Question:
My above radion button wraps the label, but it is not aligned properly. It should align right below the first text on the top. Is there a config I have to set inorder for the labels to wrap correctly.
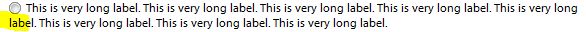
Answer: Im pretty sure there is no config to do this. Only reasonable way is by fiddling with CSS - <URL>
+In current version (4.2.1.), there is a bug, which wraps whole label text under the radio (<URL>.